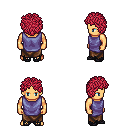
a pixel art fantasy rpg character, male body template, human, tanned skin, chain tabard jacket, robe skirt, ruby red curly afro hairstyle, ghillies, four views (front, back, left, right), 2x2 character sprite sheet, small pixel art, hard edges, no anti-aliasing